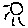
Label: sun